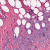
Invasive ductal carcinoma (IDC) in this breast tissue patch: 0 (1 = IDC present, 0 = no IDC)